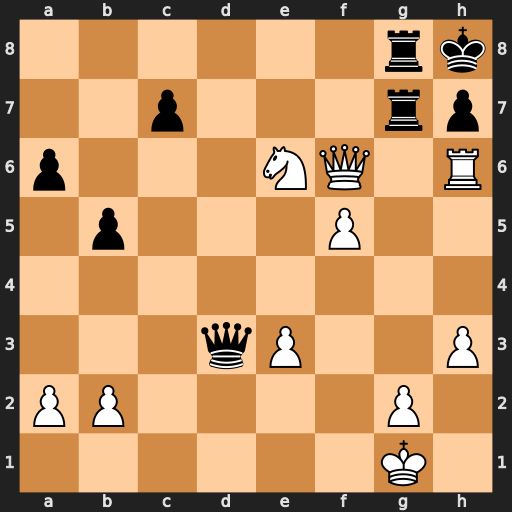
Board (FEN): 6rk/2p3rp/p3NQ1R/1p3P2/8/3qP2P/PP4P1/6K1
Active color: w
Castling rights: -
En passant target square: -
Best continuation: Rxh7+ Kxh7 Qh4#